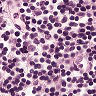
Metastatic tissue present: no